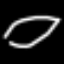
Label: leaf